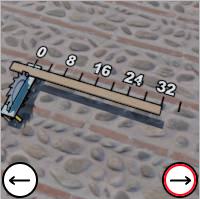
Task: length
Answer: 32
First scale value: 8.0